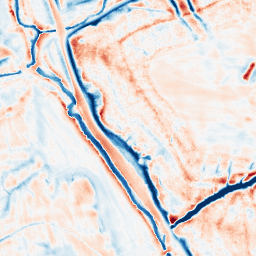
Category: edge_preserving
Decomposition family: bilateral
Decomposition parameters: d: 21
sigma_color: 25
sigma_space: 50
Upsampling method: cubic_catmull_rom
Upsampling parameters: scale: 8
Upsampling scale: 8